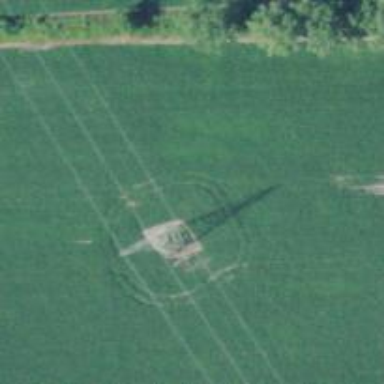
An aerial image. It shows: Lattice structure tower used for power transmission.